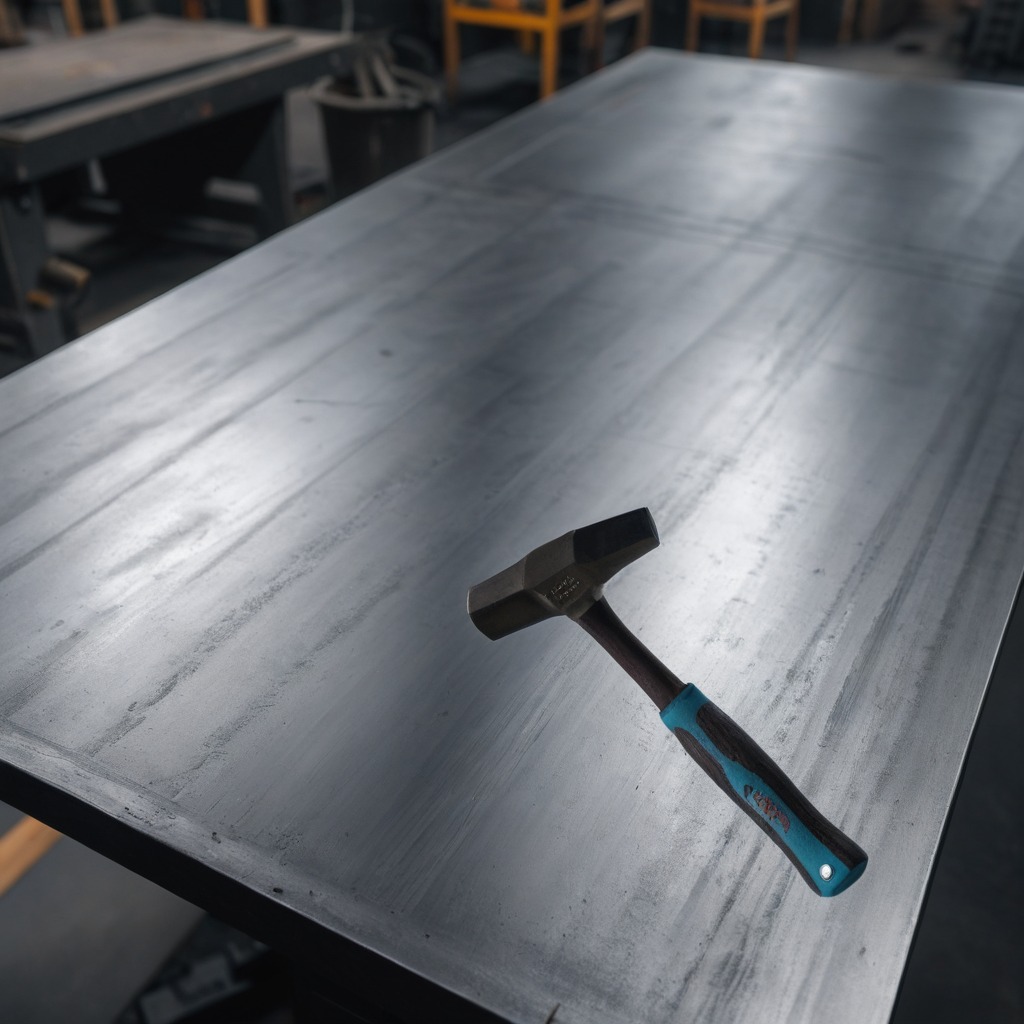
A hammer is lying on the cold steel table in a mining workshop.